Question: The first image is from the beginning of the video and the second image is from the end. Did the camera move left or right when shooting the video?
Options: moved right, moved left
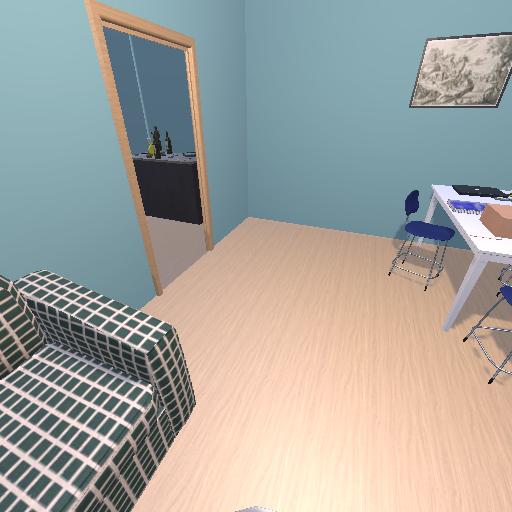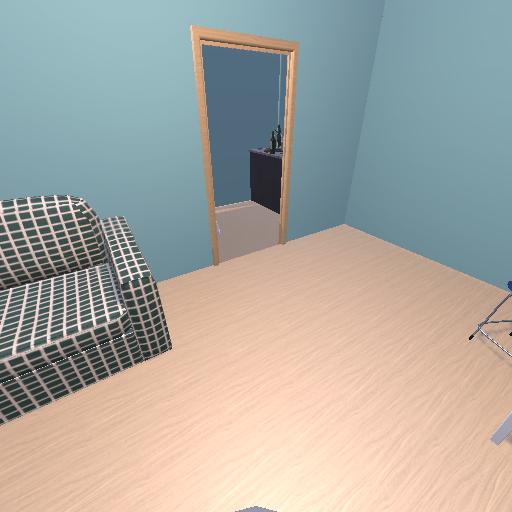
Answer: moved right